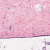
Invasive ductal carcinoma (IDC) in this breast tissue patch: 0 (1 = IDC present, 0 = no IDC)